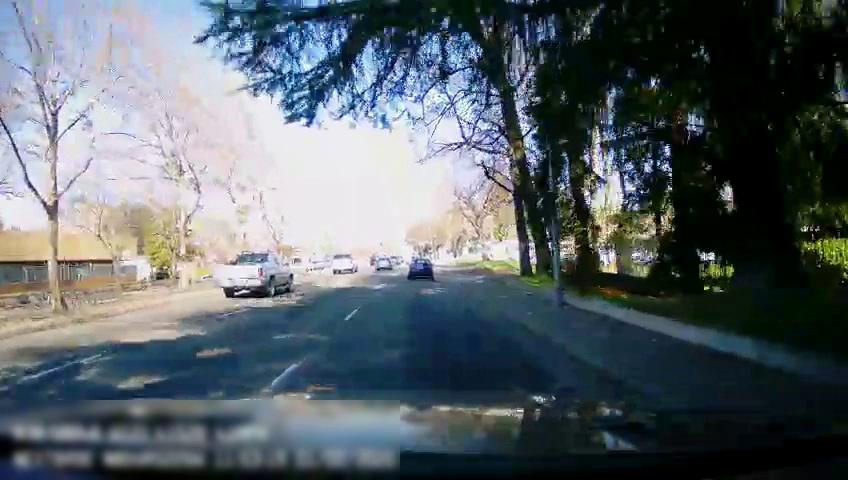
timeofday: Day
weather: Sunny
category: Drivable Space
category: Drivable Space
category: Vehicles | Truck
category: Vehicles | Car
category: Vehicles | Truck
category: Vehicles | Car
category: Lanes | Alternate Lane
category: Lanes | Current Lane